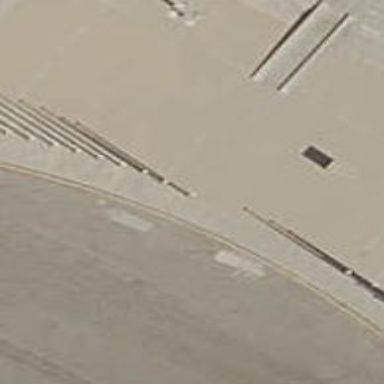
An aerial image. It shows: Flagpole which is man-made.